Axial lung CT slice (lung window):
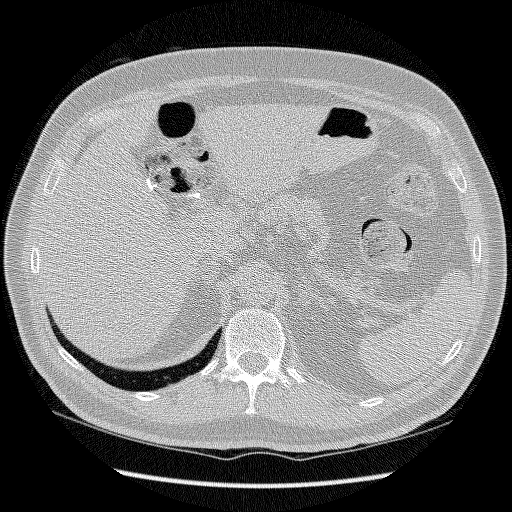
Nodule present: no